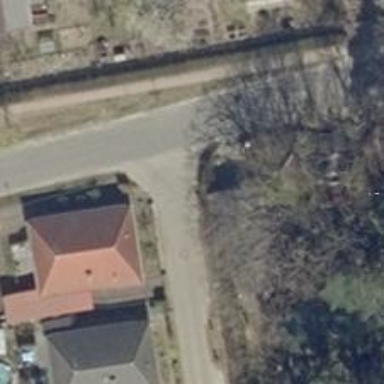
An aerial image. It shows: Road with "give way" sign.